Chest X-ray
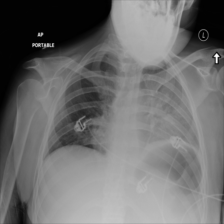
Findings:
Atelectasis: negative
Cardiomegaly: negative
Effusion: negative
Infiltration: negative
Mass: negative
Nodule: negative
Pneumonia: negative
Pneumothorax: negative
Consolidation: negative
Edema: negative
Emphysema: negative
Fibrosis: negative
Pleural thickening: negative
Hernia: negative